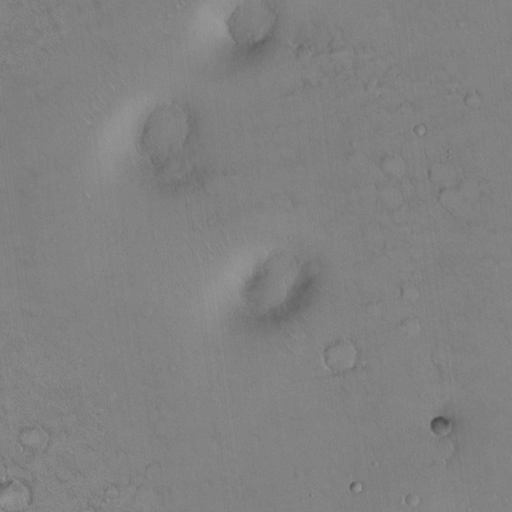
Objects detected: cone, cone, cone